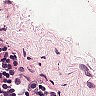
Metastatic tissue present: no